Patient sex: M
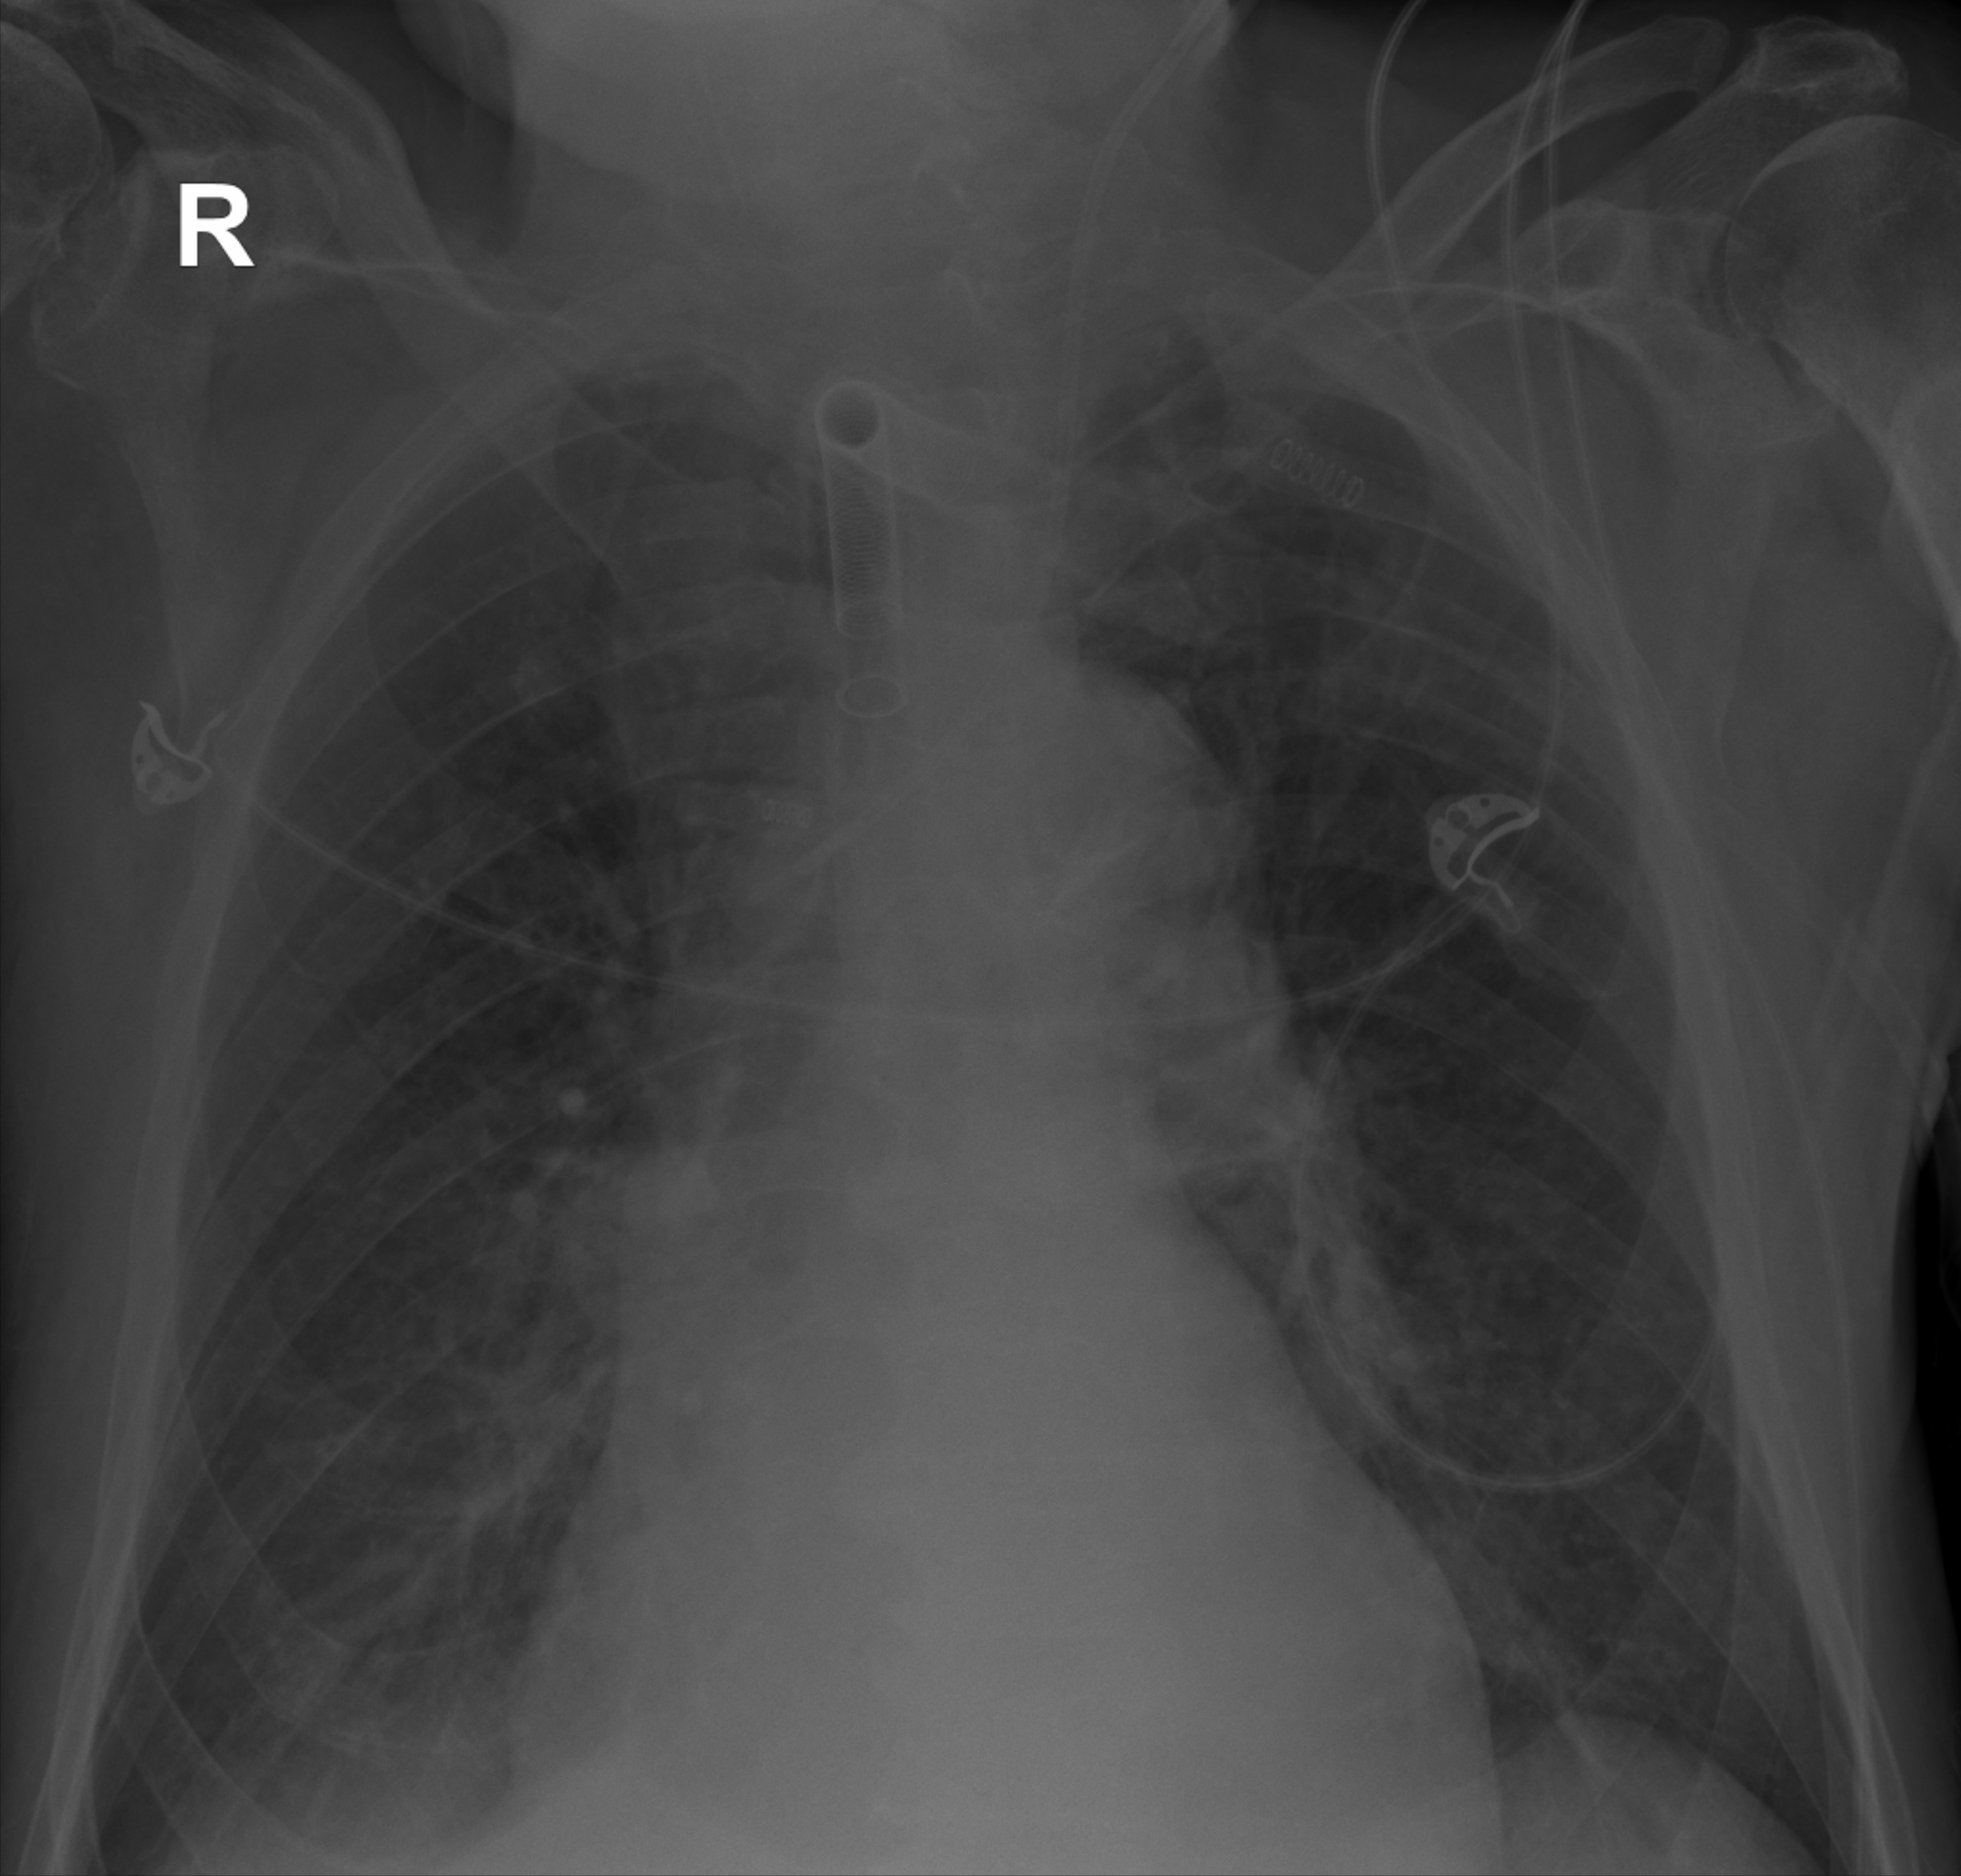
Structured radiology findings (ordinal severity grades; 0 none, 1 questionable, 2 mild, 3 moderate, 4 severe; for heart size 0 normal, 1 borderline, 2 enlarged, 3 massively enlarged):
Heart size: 2
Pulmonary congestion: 2
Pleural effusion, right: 2
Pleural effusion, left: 0
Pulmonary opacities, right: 2
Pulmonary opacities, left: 0
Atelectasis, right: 2
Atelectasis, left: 0